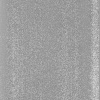
Atmospheric dust classification: not_dusty